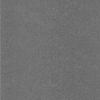
Atmospheric dust classification: dusty